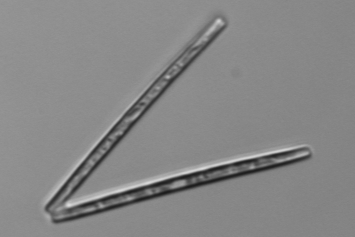
Label: Thalassionema